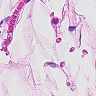
Metastatic tissue present: no